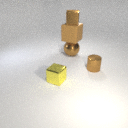
large brown rubber cube above large brown metal sphere